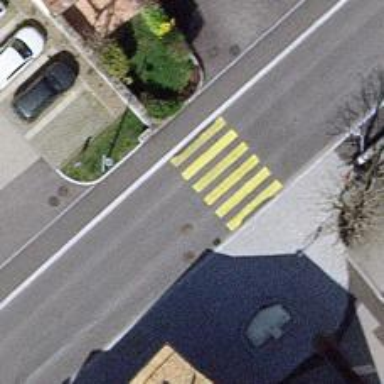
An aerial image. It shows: Zebra crossing on the road.